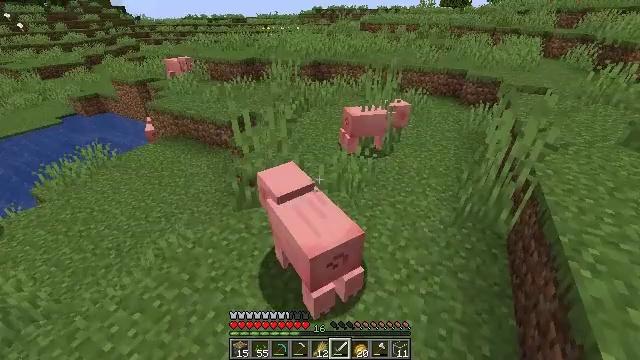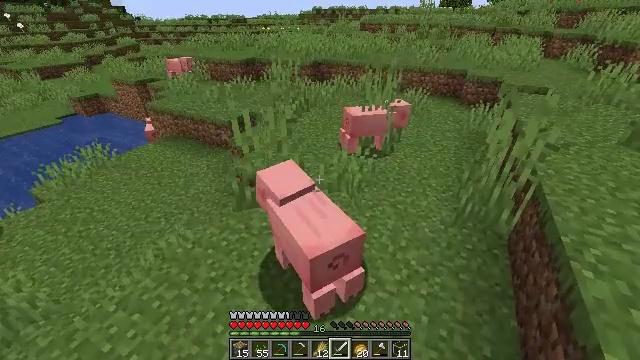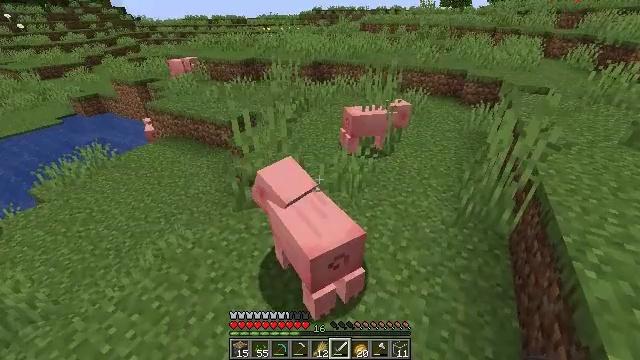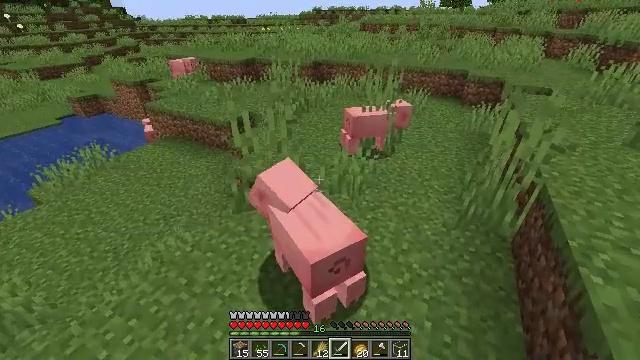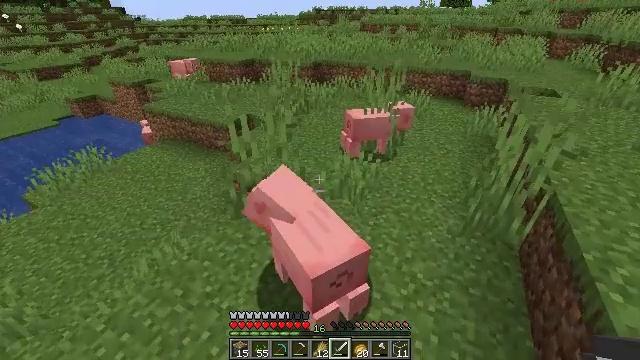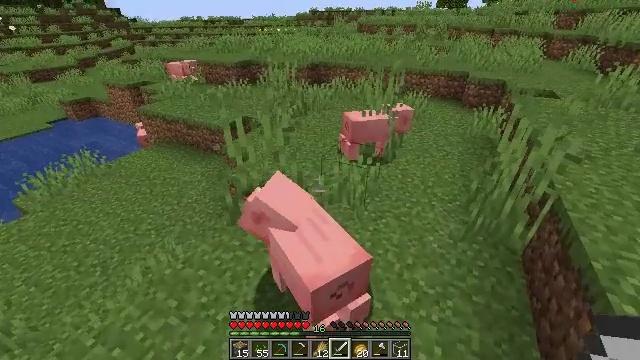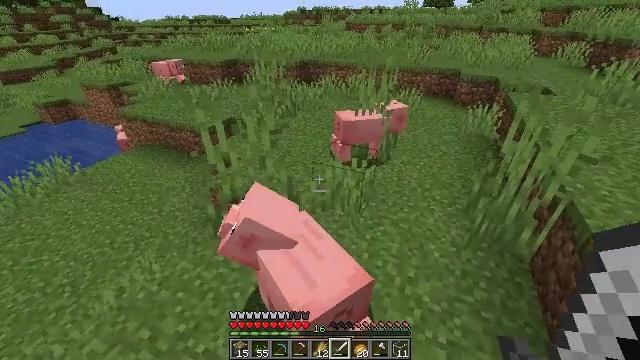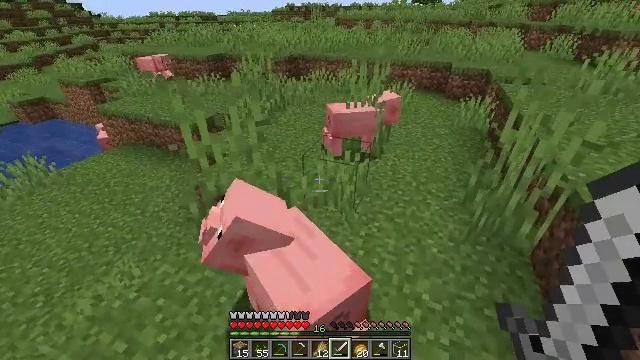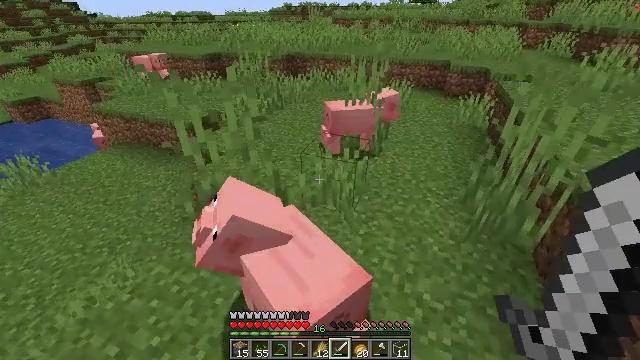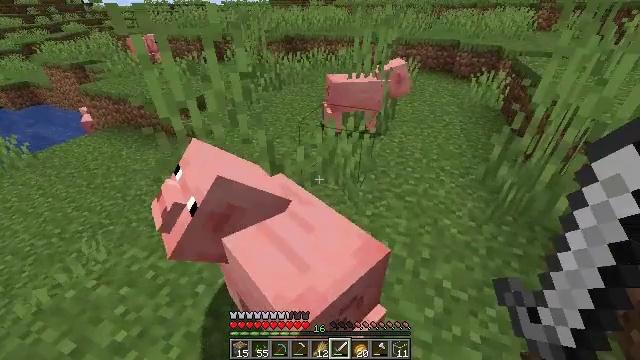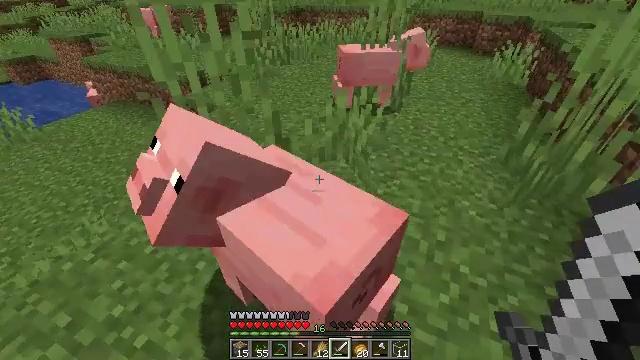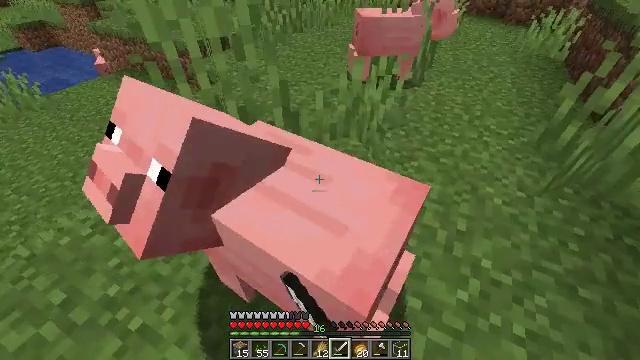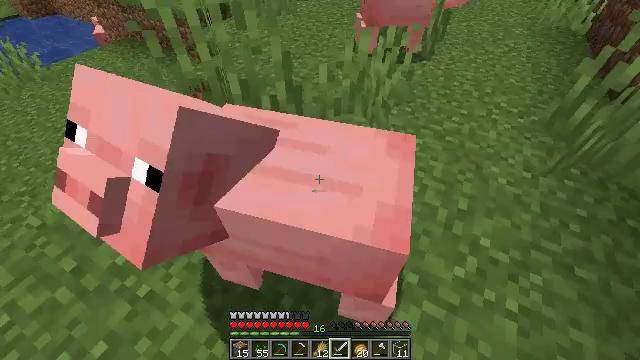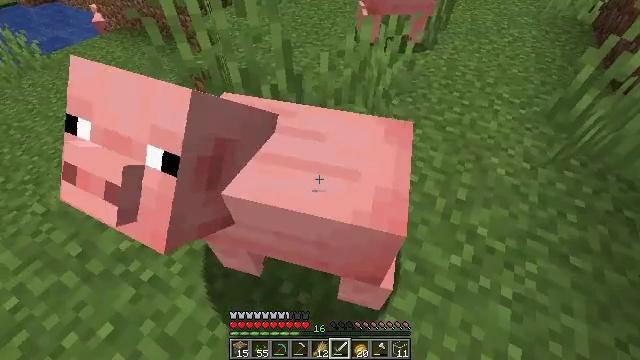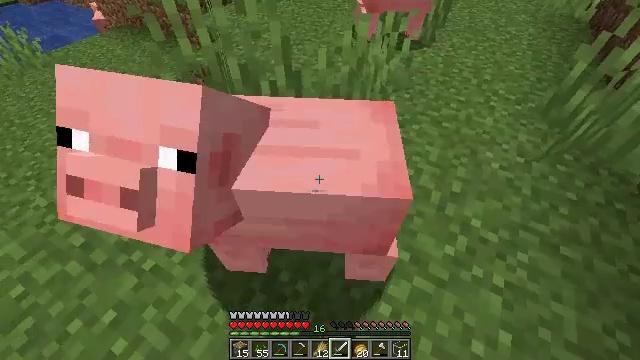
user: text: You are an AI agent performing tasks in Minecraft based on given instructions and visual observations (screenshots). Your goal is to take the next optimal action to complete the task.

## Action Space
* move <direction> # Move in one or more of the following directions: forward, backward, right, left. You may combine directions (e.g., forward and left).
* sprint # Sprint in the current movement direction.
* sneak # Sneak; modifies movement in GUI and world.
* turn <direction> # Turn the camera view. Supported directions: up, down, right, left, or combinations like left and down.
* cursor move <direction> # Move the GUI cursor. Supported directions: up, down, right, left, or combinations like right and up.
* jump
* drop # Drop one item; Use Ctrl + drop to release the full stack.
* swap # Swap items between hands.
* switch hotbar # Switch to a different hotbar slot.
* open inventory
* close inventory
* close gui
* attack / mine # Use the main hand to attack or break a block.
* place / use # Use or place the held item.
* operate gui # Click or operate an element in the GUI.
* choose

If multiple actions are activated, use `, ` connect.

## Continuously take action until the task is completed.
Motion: motion action
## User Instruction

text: Combat the pig.
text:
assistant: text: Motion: no_op
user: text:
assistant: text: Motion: no_op
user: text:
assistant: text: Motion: move forward
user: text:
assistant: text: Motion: move forward
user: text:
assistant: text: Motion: move forward
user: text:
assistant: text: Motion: move forward, turn right
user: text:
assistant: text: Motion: move forward, turn right
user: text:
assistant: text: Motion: move forward
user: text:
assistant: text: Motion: move forward, turn down
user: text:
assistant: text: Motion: move forward, turn left and down, attack / mine
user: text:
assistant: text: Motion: turn left and down, attack / mine
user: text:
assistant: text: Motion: turn left and down, attack / mine
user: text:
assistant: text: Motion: turn down, attack / mine
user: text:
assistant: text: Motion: no_op
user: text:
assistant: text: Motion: no_op